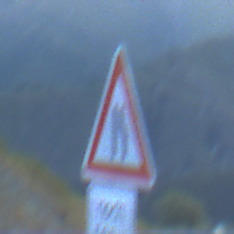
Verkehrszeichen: EinseitigVerengteFahrbahnRechts
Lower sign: LaengeEinerStrecke3
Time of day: SunriseSunset
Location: Outdoor (RoadRail)
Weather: Clear
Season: NotSpecified
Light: Natural